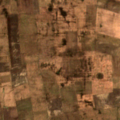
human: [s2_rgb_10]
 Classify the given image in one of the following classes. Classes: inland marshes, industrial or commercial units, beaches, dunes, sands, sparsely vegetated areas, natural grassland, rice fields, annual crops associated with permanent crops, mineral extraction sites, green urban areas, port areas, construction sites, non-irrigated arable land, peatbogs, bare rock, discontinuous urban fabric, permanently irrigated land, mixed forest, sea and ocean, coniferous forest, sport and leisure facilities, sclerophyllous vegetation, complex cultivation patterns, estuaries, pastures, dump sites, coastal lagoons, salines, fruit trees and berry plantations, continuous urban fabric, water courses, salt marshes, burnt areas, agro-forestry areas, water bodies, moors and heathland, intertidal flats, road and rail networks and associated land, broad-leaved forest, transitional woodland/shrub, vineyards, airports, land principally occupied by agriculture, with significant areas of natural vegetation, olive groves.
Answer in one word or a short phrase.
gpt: non-irrigated arable land, complex cultivation patterns